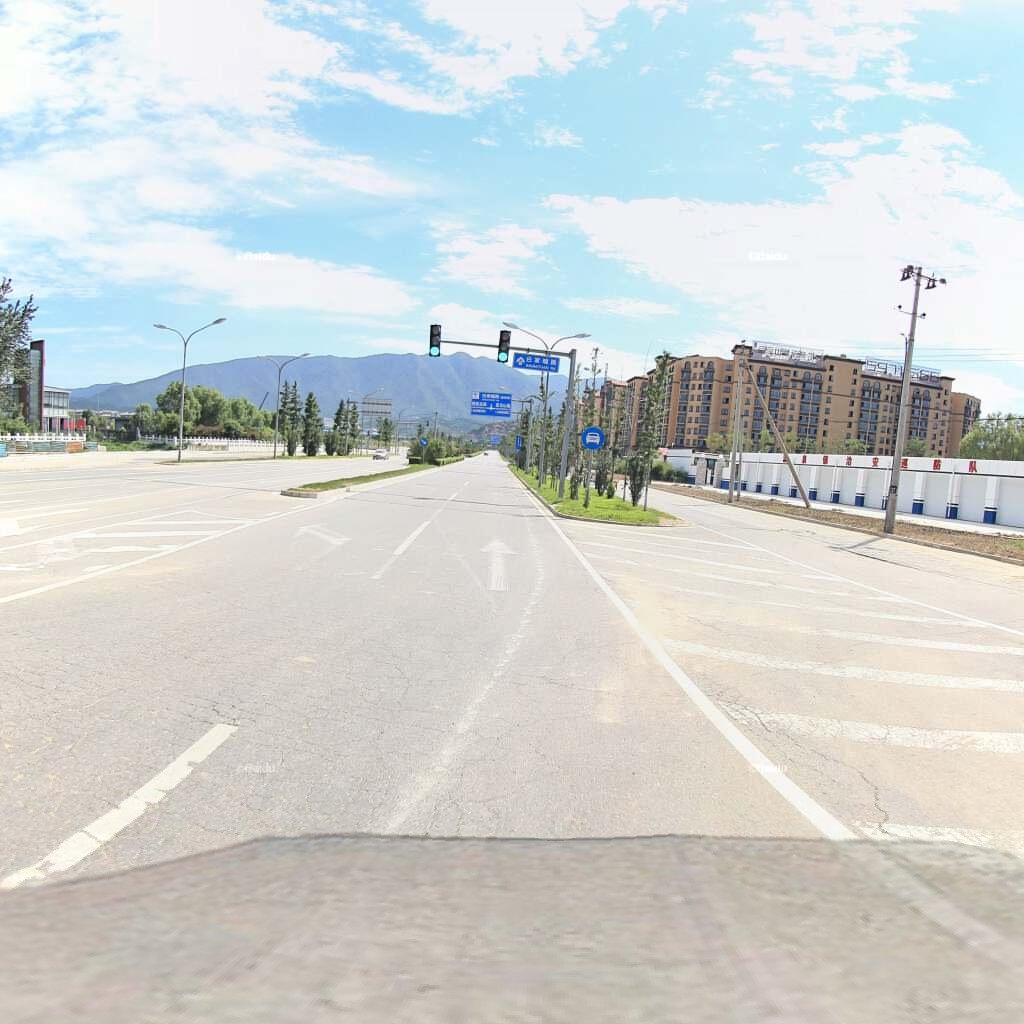
Region: Haidian
Road damage annotations: alligator crack